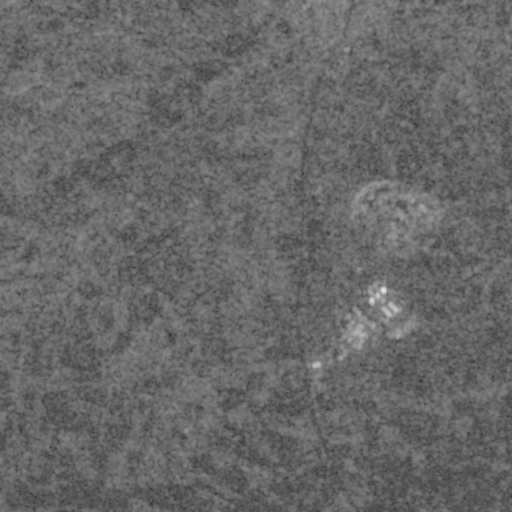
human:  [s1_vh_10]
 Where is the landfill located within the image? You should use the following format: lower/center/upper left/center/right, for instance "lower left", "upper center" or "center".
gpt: The landfill is located in the center right of the image.
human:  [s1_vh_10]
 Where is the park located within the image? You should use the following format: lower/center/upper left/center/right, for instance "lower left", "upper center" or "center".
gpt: The park is located in the upper center of the image.
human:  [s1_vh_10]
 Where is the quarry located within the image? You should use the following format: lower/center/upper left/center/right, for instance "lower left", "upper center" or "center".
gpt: The quarry is located in the center right of the image.
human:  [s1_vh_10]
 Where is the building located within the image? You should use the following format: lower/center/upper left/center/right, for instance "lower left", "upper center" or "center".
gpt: There is no building in the image.

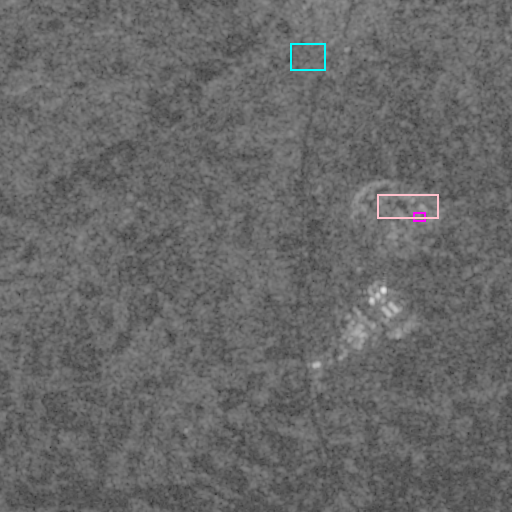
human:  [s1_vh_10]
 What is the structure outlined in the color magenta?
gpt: The structure outlined in magenta is a landfill.
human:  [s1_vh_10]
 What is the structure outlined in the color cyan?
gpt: The structure outlined in cyan is a park.
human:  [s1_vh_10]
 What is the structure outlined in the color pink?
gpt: The structure outlined in pink is a quarry.
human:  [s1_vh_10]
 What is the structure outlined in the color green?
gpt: There is no green outline.